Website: bh-photo
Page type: store-pickup
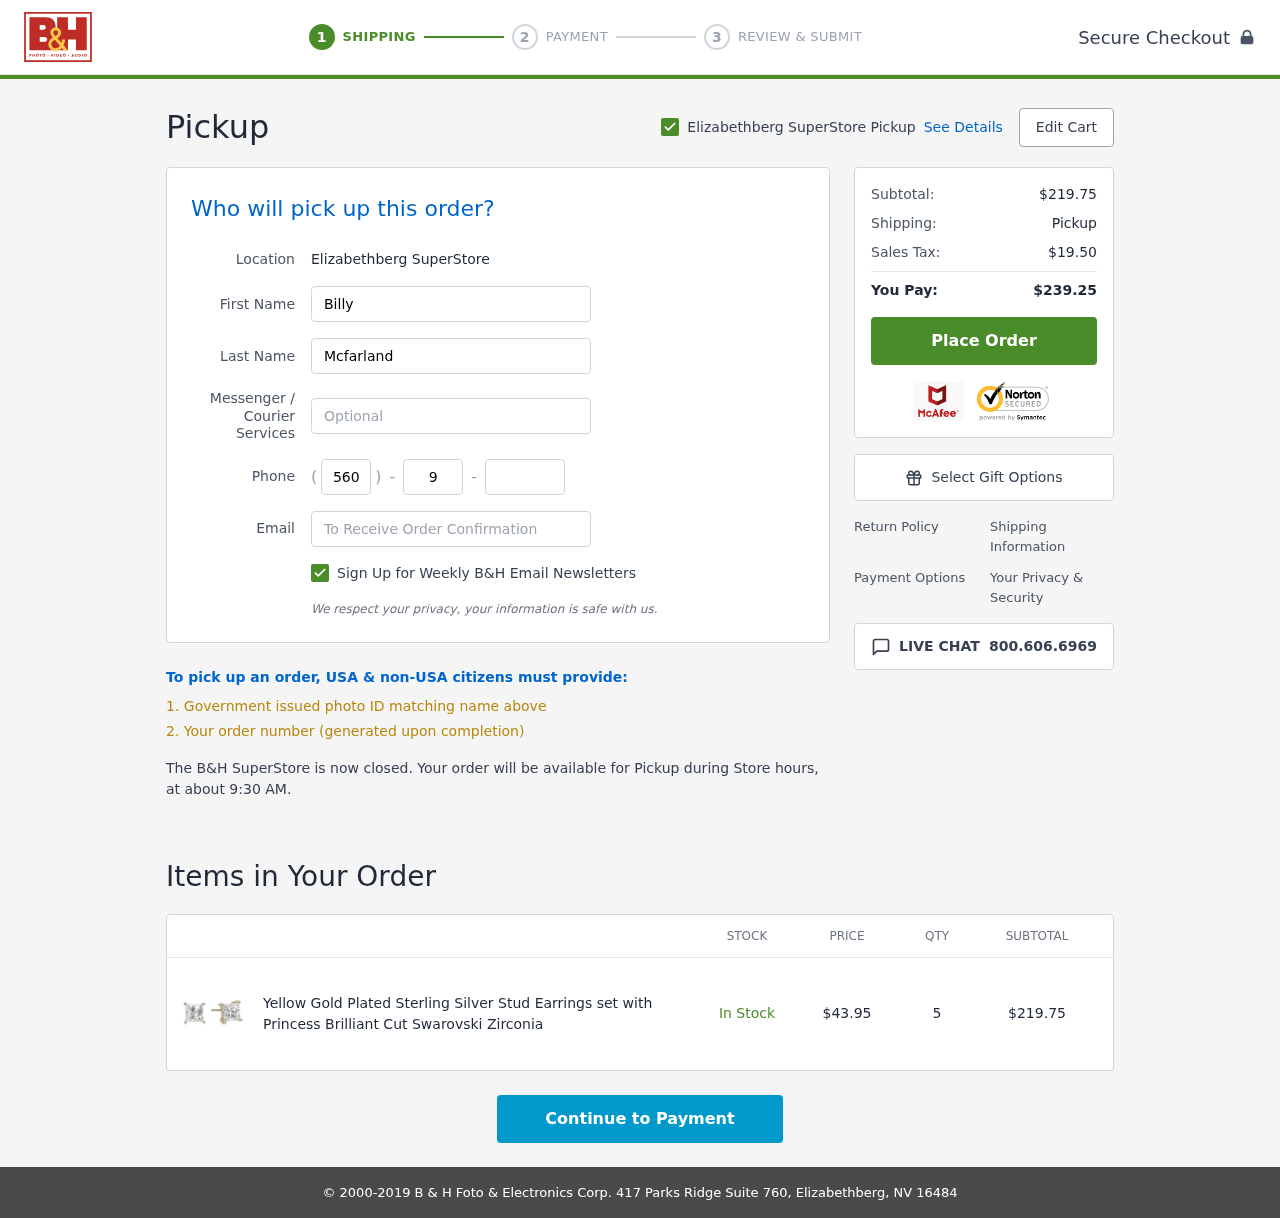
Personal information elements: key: PII_EMAIL
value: billy_mcfarland@yahoo.com
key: PII_FIRSTNAME
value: Billy
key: PII_LASTNAME
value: Mcfarland
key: PII_LOCATION1_CITY
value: Elizabethberg SuperStore Pickup
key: PII_LOCATION1_CITY
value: Elizabethberg SuperStore
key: PII_PHONE_AREA
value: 560
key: PII_PHONE_PREFIX
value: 940
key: PII_PHONE_SUFFIX
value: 9034
Product elements: key: PRODUCT1_NAME
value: Yellow Gold Plated Sterling Silver Stud Earrings set with Princess Brilliant Cut Swarovski Zirconia
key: PRODUCT1_PRICE
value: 43.95
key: PRODUCT1_QUANTITY
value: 5
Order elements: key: ORDER_SUBTOTAL
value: $219.75
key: ORDER_TAX
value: $19.50
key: ORDER_TOTAL
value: $239.25